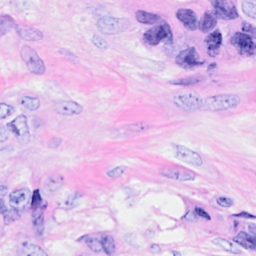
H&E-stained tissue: Breast